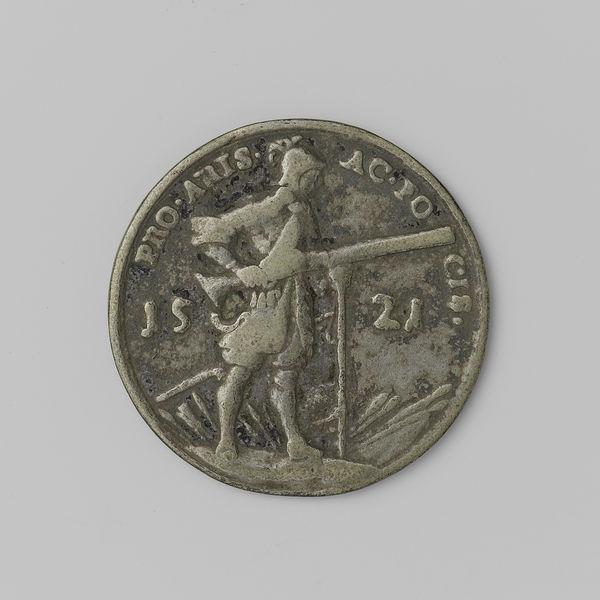
Titel: Schutterij van Hoorn
Standort: Amsterdam
Institution: Rijksmuseum
Schlagwörter: homme, musicien, bronze, arme, guerre, lance, armure, soldat, guerrier, pièce, argent, monnaie, instrument, 1521